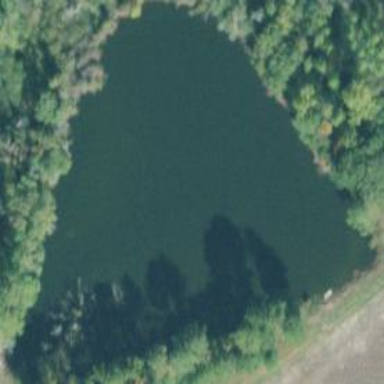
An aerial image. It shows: Reservoir of natural water.